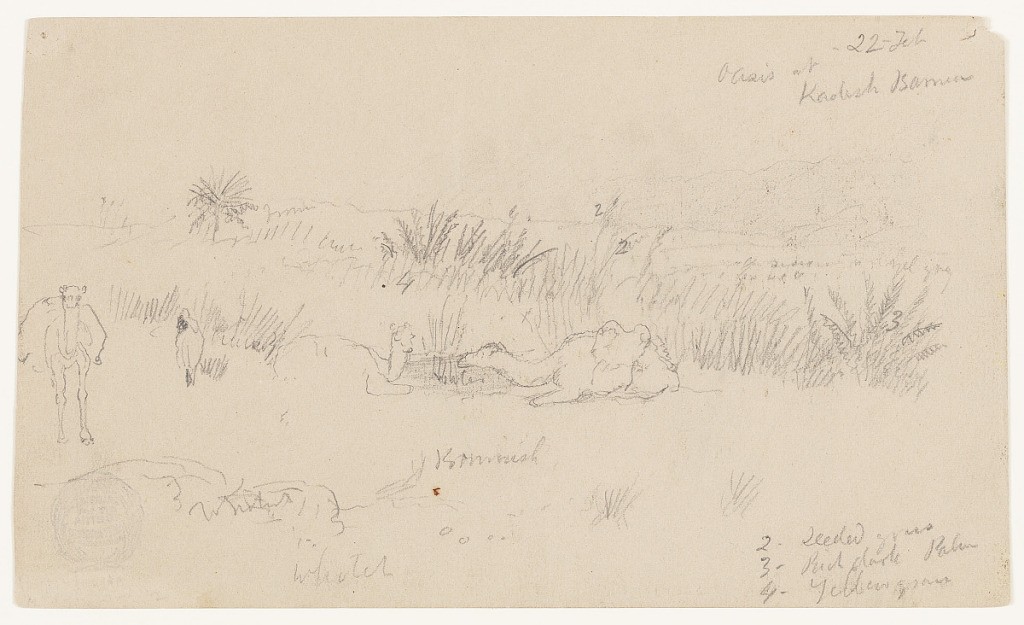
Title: Oasis at Kadesh Barnea, Jordan
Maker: Frederic Edwin Church, American, 1826–1900
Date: February 22, 1868
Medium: Graphite on gray wove paper; verso: graphite
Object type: Drawing
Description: Landscape and figure sketch showing a view of camels resting among vegetation of an oasis near Petra, known to Church and his fellow travelers as the Biblical oasis of Kadesh Barnea. At center, two camels sit facing each other over a small pool of water. Grass and other vegetation is visible across the composition. Another camel stands at far left, facing the viewer. A figure stands nearby at right. Mountains rise in the background at right.

Verso: Figure sketches showing three views of saddled camels at right--two viewed in profile and one frontally--and, at left and oppositely oriented, one of Church's Bedouin guides sleeps in his draped clothing, with his spear standing upright in the ground nearby.